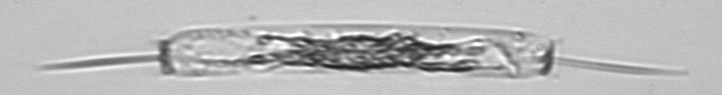
Label: Ditylum_brightwellii